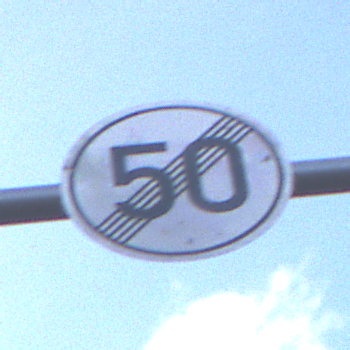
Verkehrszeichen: EndeGeschwindigkeit50
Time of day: MorningAfternoon
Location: Outdoor (Nature)
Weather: PartlyCloudy
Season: NotSpecified
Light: Natural